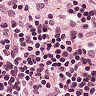
Metastatic tissue present: no